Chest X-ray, AP view. Patient: 32 years old, sex M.
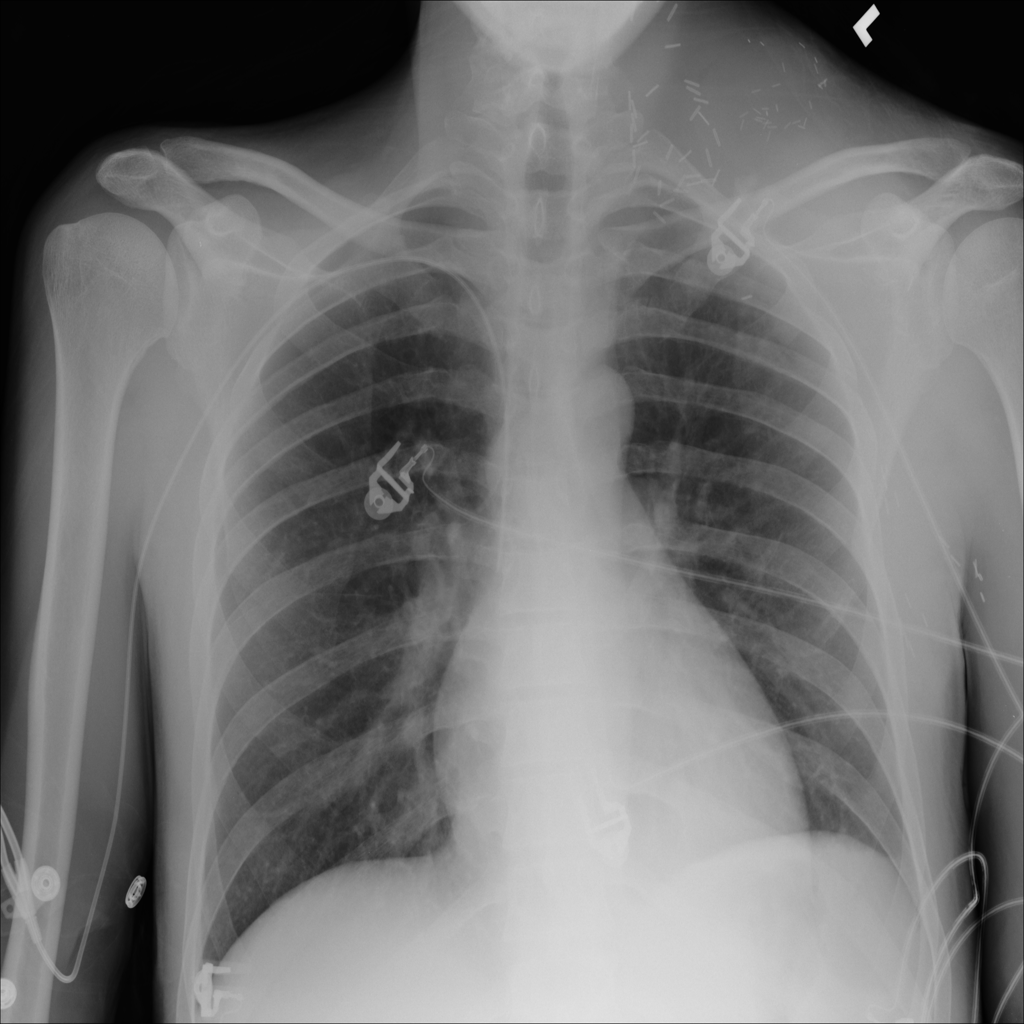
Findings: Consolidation